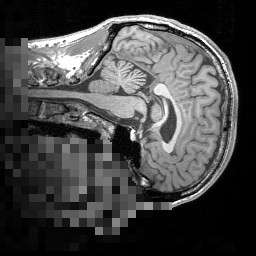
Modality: T1w
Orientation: sagittal
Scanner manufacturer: siemens
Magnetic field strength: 3 T
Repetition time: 1.5 s
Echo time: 0.00291 s